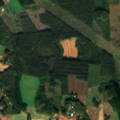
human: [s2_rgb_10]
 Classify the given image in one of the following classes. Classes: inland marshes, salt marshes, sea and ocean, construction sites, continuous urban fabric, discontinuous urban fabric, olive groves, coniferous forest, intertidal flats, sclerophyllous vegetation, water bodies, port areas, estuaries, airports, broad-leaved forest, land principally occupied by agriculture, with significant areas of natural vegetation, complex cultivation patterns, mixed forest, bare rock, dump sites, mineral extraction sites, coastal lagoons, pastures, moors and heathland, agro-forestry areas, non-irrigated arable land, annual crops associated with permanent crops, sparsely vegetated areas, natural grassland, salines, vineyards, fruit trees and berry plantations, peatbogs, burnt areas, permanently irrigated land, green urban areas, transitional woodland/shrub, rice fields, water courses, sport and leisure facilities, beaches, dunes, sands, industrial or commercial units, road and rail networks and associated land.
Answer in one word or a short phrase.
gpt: non-irrigated arable land, land principally occupied by agriculture, with significant areas of natural vegetation, coniferous forest, mixed forest, transitional woodland/shrub